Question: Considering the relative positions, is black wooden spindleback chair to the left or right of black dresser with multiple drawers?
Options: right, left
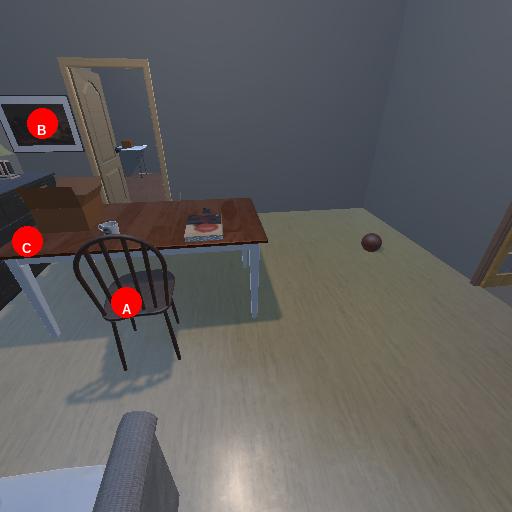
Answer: right